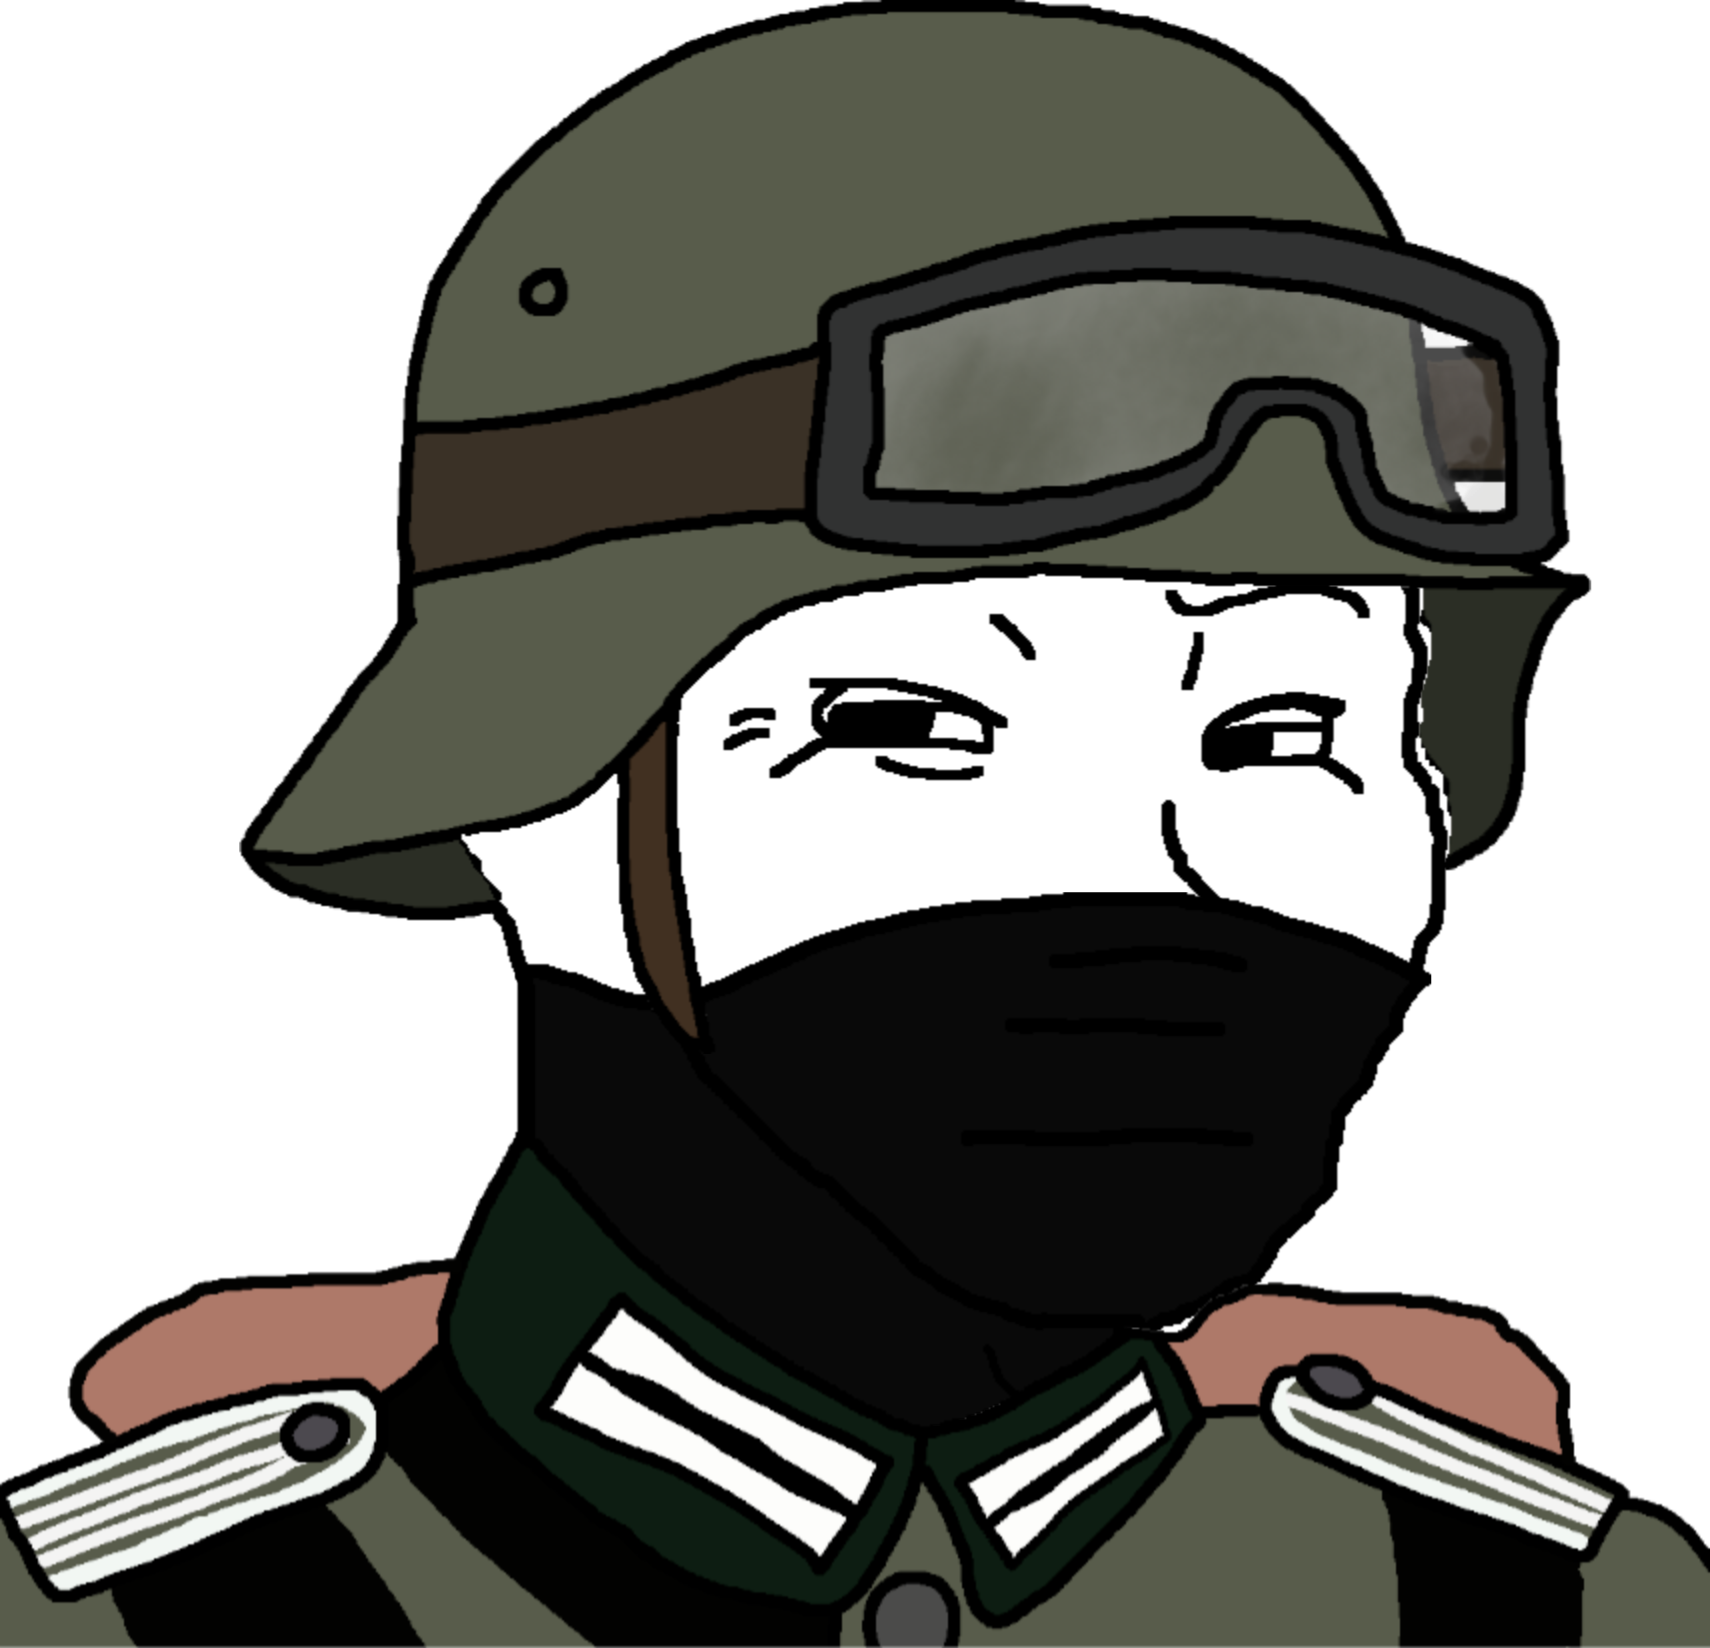
Label: 5_Smugjak